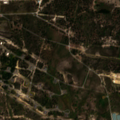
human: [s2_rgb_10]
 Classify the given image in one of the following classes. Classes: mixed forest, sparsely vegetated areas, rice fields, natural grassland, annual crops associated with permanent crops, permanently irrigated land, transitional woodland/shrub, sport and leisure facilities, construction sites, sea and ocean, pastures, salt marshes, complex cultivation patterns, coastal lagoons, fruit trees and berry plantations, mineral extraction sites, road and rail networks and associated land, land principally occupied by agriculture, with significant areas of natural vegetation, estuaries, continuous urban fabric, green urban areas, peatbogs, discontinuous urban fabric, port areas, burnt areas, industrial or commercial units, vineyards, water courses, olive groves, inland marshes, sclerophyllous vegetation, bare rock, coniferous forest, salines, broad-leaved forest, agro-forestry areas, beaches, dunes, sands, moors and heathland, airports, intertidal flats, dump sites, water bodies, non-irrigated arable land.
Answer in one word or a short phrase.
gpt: industrial or commercial units, broad-leaved forest, mixed forest, transitional woodland/shrub